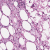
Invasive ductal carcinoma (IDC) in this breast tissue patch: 1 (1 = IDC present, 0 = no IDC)